Question: I need guidance to understand logic of writing complex queries in rails.
I have three models
'''
Business
has_many :customers
has_many :transactions
Customer
has_many :transactions
belongs_to :business
Transaction
belongs_to :businesss
belongs_to :customer
//transaction model has a attribute amount which tells how much amount has been spent in this particular transaction.
'''
---

Now I need to implement filter like this. I am posting screenshot cause that will be easy to understand.
Every Transaction means a visit. Total spent means total amount spent.
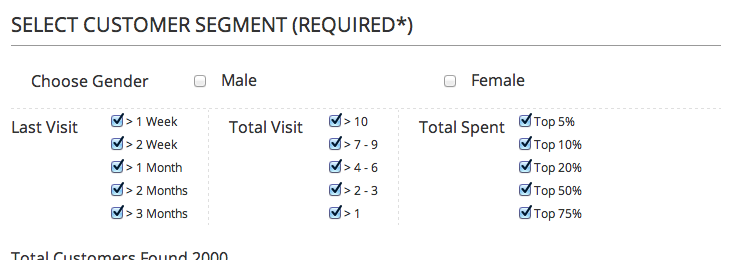
Answer: I doubt there is a graceful one-query solution that will feet capabilities of AR. But even if there is one, for the sake of performance you'll have to create a material view or aggregate table for total spent ranking values. So assuming you have material view 'total_spent_ranking(customer_id, rank)' you could do the usual AR querying:
(Just a sketch.)
'''
Customer.joins(:transaction, :total_spent_ranking).select('customer.id').group_by('customer.id').having('total_spent_ranking.rank > 15 and count(distinct transaction.id) > 10')
'''